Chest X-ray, AP view. Patient: 63 years old, sex M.
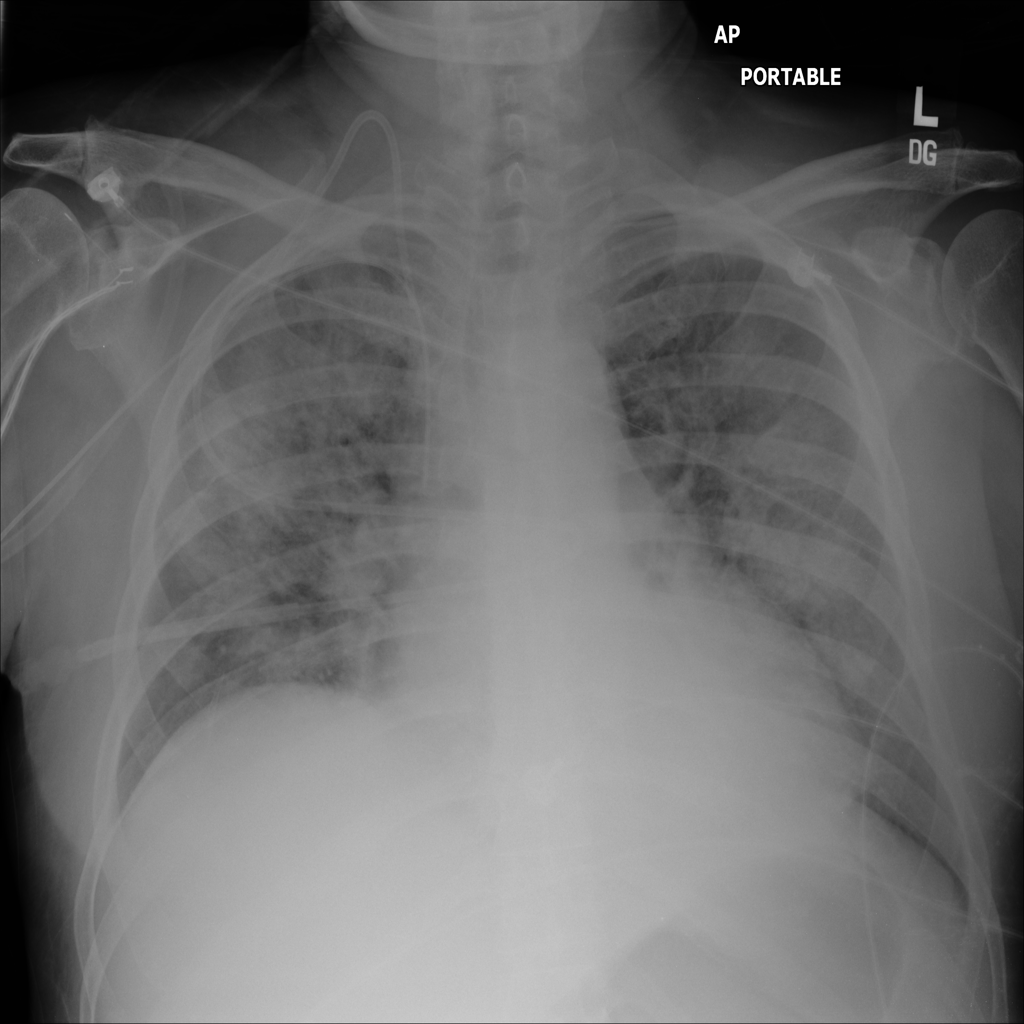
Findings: No Finding